Question: I have an asp.net mvc 4 application which prints the assembly number in the header.
I have setup continuous integration and deployment to azure.
I have setup my build number very simple to: $(Date:yyyyMMdd)$(Rev:.r)
I would like to print that number also in the application.
Right now I am printing the assembly number:
'''
@typeof(FullStackSampleApplication.MvcApplication).Assembly.GetName().Version
'''

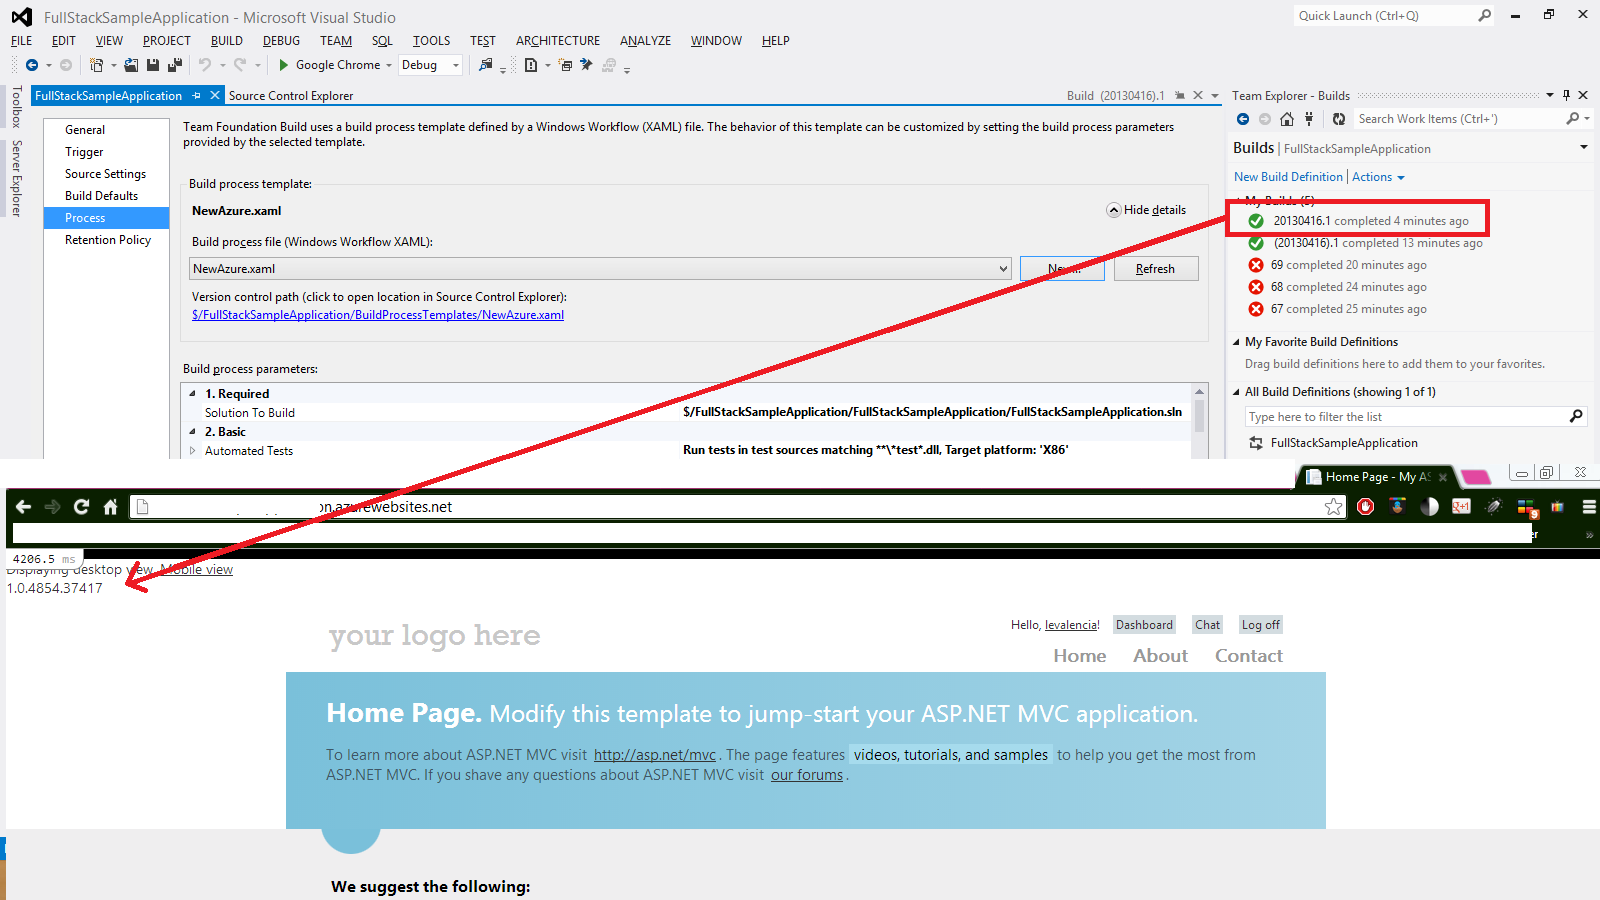
Answer: To answer the question - mvc app has no understanding of the info from the build, hence you don't have access to the build number value from the mvc app. You will have to pass this value from build either into a version.txt file or bake into AssemblyInfo.cs (for example AssemblyInformationalVersion property) or any other place (config file, db, etc.) where your application can retrieve the value later.